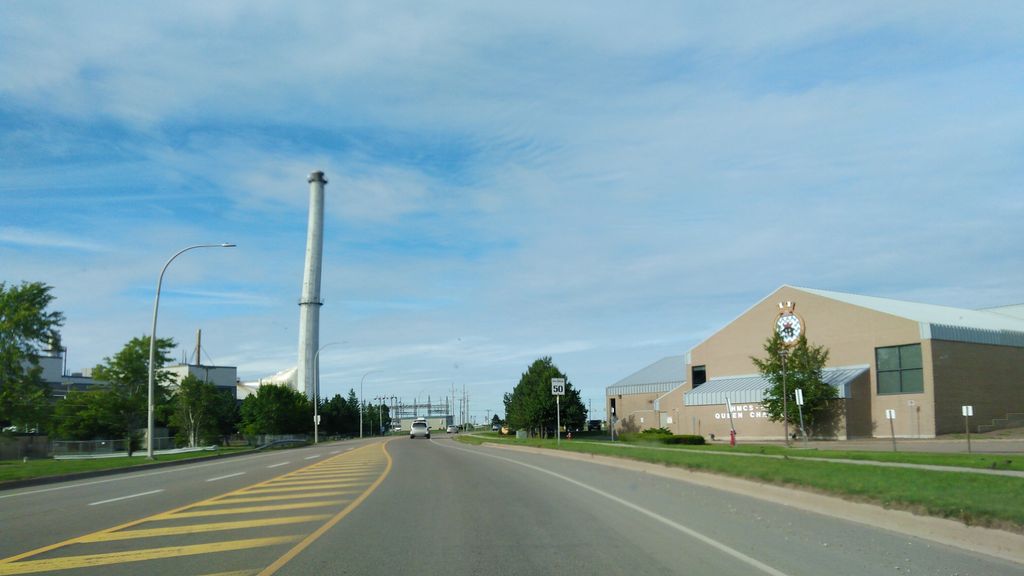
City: charlottetown